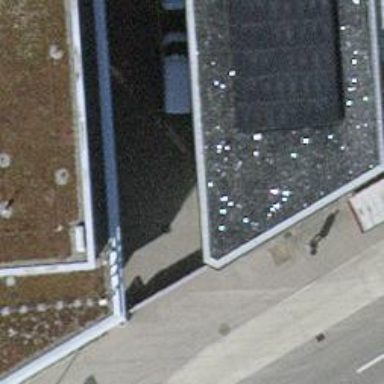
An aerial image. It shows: Building with surveillance equipment installed.